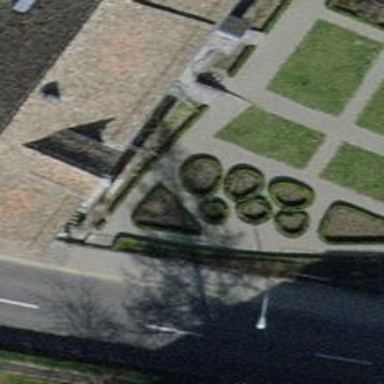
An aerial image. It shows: Footway made of paving stones.